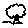
Label: tree